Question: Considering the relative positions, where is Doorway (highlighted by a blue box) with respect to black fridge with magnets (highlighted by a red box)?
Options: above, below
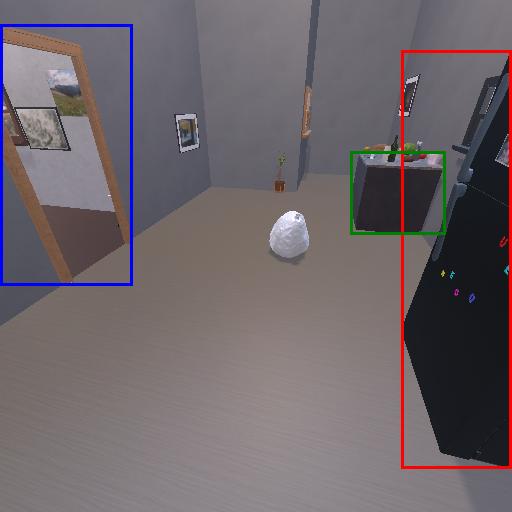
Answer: above